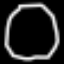
Label: octagon